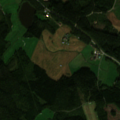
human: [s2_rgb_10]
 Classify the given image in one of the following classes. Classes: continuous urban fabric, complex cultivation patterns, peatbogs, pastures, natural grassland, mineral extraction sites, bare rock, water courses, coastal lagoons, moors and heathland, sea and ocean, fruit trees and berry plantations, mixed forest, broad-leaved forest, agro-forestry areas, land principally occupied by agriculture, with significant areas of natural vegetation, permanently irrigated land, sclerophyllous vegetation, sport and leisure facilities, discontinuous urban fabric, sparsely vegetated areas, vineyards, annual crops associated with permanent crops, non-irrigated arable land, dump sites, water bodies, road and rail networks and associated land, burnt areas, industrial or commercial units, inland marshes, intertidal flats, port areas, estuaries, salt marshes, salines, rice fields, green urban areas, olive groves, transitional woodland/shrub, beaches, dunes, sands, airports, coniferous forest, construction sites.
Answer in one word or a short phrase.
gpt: non-irrigated arable land, coniferous forest, mixed forest